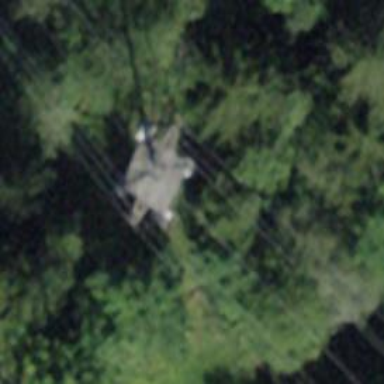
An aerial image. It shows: Three power lines with cables.